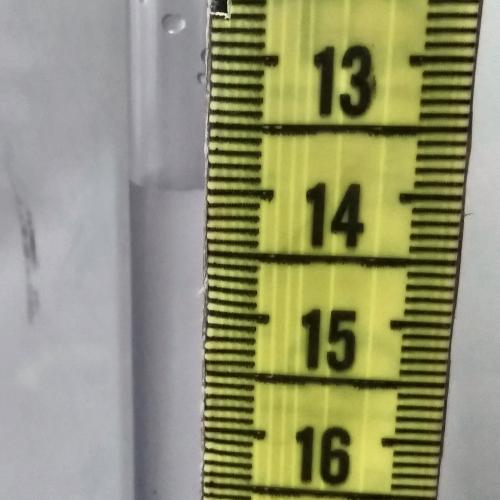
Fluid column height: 14.0 cm